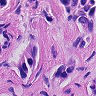
Metastatic tissue present: yes